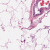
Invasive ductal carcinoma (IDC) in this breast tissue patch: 0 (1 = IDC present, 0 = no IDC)